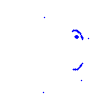
Particle: proton